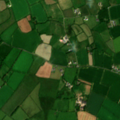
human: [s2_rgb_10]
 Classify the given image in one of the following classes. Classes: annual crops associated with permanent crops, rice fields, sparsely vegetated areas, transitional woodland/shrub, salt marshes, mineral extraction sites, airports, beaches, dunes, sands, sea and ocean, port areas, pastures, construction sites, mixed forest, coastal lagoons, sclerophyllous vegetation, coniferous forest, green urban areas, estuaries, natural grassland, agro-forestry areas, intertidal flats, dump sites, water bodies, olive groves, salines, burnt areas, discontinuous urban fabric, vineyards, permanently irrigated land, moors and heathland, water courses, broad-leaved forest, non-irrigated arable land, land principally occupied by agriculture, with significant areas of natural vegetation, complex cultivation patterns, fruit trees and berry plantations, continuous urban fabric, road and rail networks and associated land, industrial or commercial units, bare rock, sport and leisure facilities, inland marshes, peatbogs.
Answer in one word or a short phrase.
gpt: non-irrigated arable land, pastures